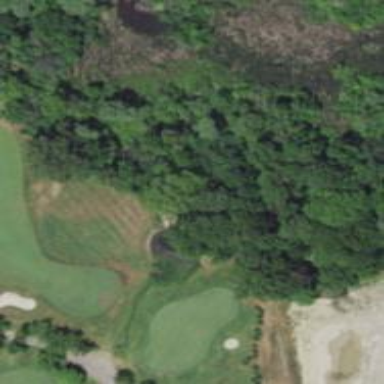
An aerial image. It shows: Golf course feature - water hazard.